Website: bh-photo
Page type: receipt
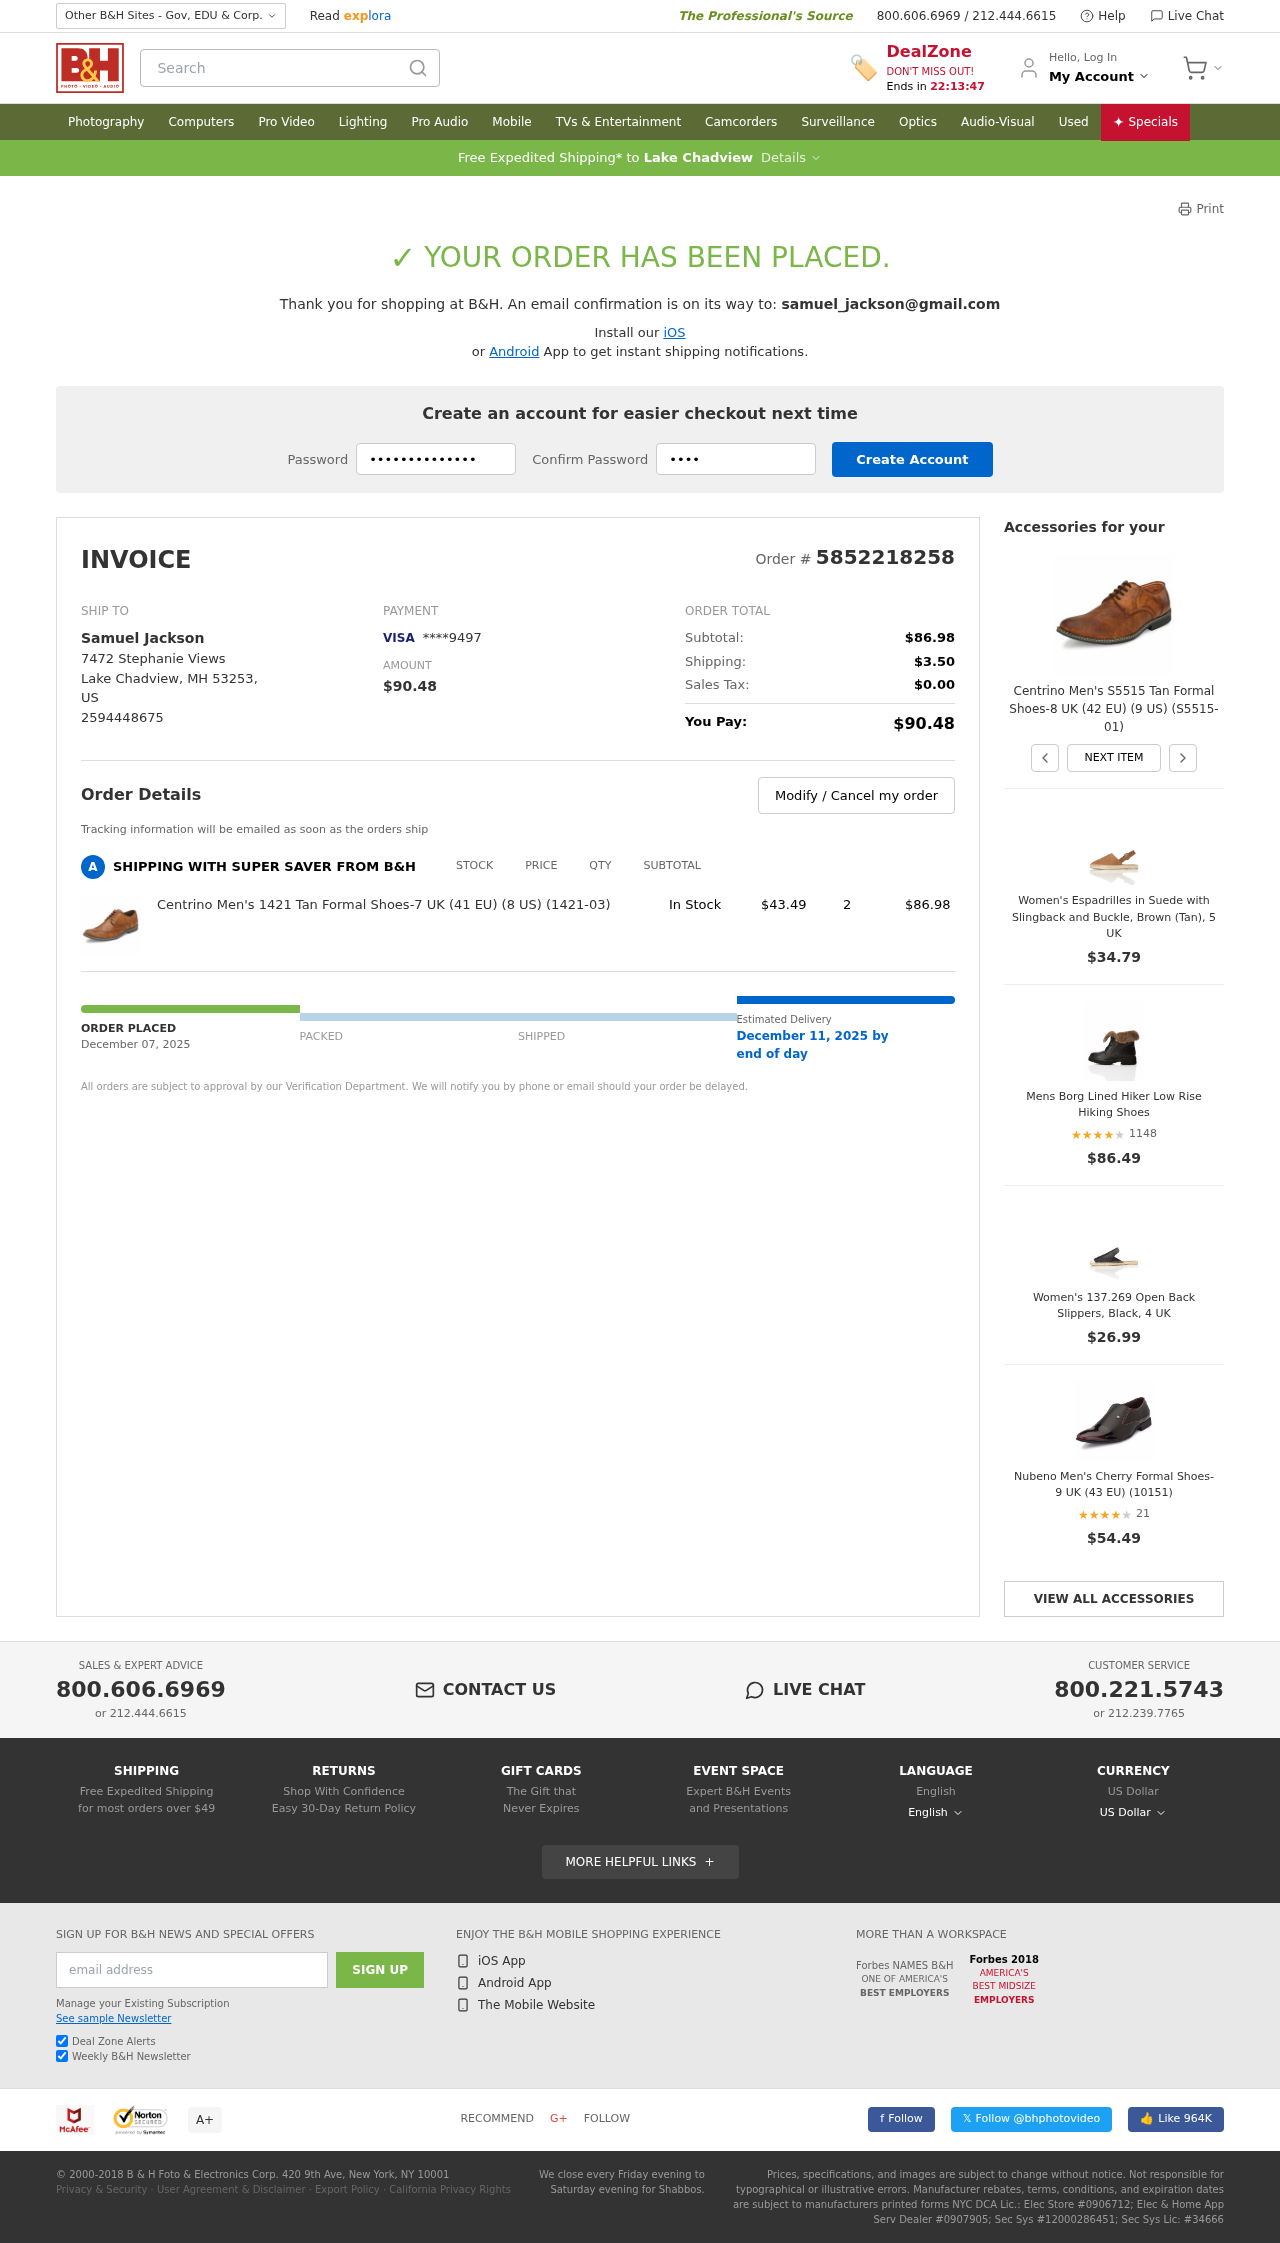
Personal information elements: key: PII_CARD_LAST4
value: ****9497
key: PII_CARD_TYPE
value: VISA
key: PII_CITY
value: Lake Chadview
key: PII_COUNTRY_CODE
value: US
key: PII_EMAIL
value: samuel_jackson@gmail.com
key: PII_FULLNAME
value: Samuel Jackson
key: PII_PHONE
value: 2594448675
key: PII_POSTCODE
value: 53253
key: PII_STATE_ABBR
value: MH
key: PII_STREET
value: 7472 Stephanie Views
Product elements: key: PRODUCT1_NAME
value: Centrino Men's 1421 Tan Formal Shoes-7 UK (41 EU) (8 US) (1421-03)
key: PRODUCT1_PRICE
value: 43.49
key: PRODUCT1_QUANTITY
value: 2
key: PRODUCT2_NAME
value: Centrino Men's S5515 Tan Formal Shoes-8 UK (42 EU) (9 US) (S5515-01)
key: PRODUCT3_NAME
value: Women's Espadrilles in Suede with Slingback and Buckle, Brown (Tan), 5 UK
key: PRODUCT3_PRICE
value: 34.79
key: PRODUCT4_NAME
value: Mens Borg Lined Hiker Low Rise Hiking Shoes
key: PRODUCT4_NUM_RATINGS
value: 1148
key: PRODUCT4_PRICE
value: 86.49
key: PRODUCT4_RATING
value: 4.3
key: PRODUCT5_NAME
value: Women's 137.269 Open Back Slippers, Black, 4 UK
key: PRODUCT5_PRICE
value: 26.99
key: PRODUCT6_NAME
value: Nubeno Men's Cherry Formal Shoes-9 UK (43 EU) (10151)
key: PRODUCT6_NUM_RATINGS
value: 21
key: PRODUCT6_PRICE
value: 54.49
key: PRODUCT6_RATING
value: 3.7
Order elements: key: ORDER_ID
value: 5852218258
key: ORDER_TOTAL
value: $90.48
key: ORDER_SUBTOTAL
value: $86.98
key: ORDER_SHIPPING_COST
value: $3.50
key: ORDER_TAX
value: $0.00
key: ORDER_DATE
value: December 07, 2025
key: ORDER_DELIVERY_DATE
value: December 11, 2025 by
Search elements: key: HEADER_SEARCH
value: Search